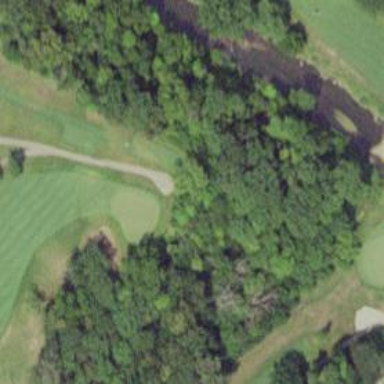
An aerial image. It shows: Footway that doubles as golf path.